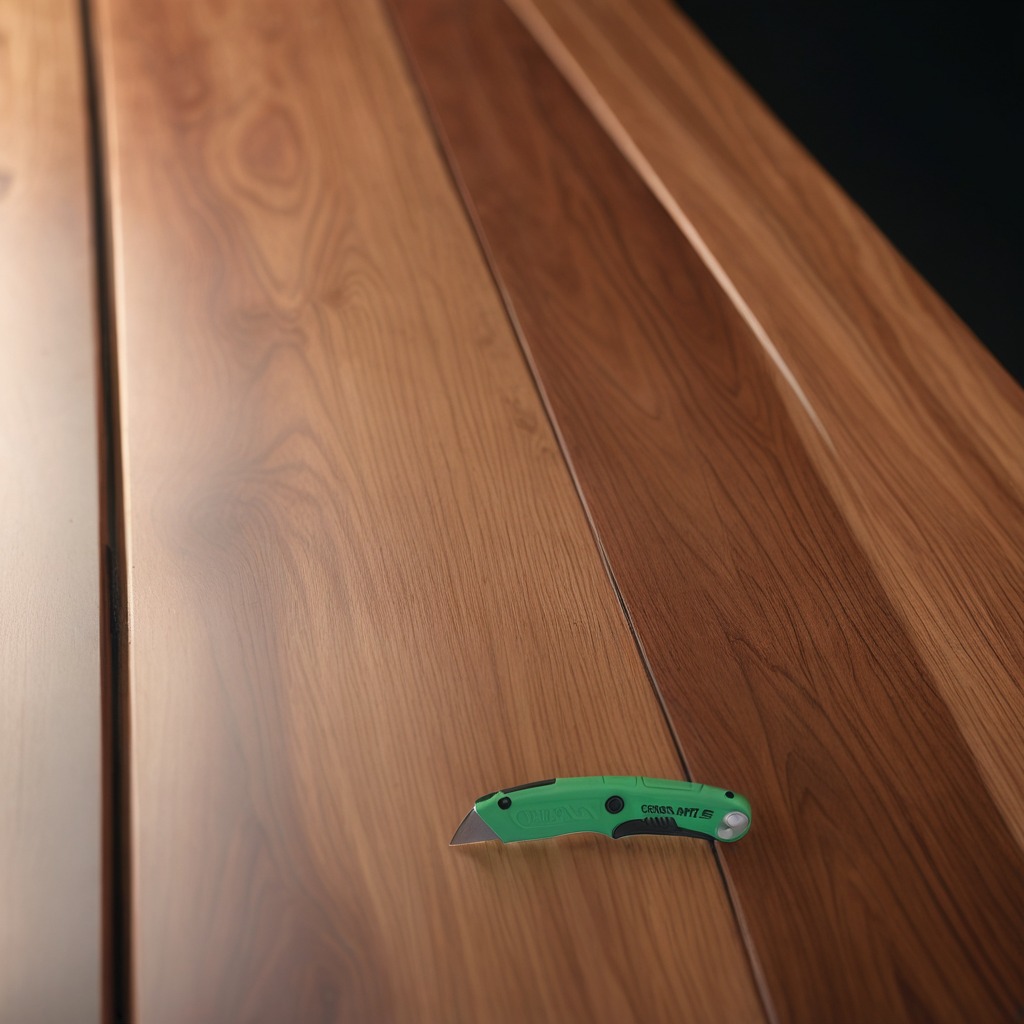
A utility knife lies on the wooden table.